Field crop: maize
Growth stage: 2
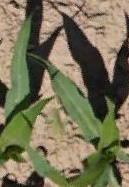
Species: maize